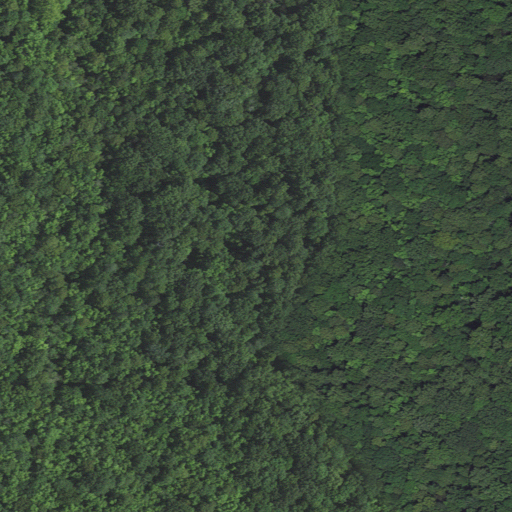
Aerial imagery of plain(s) in Arkansas named Saint Francis Sunk Lands containing only woody wetlands